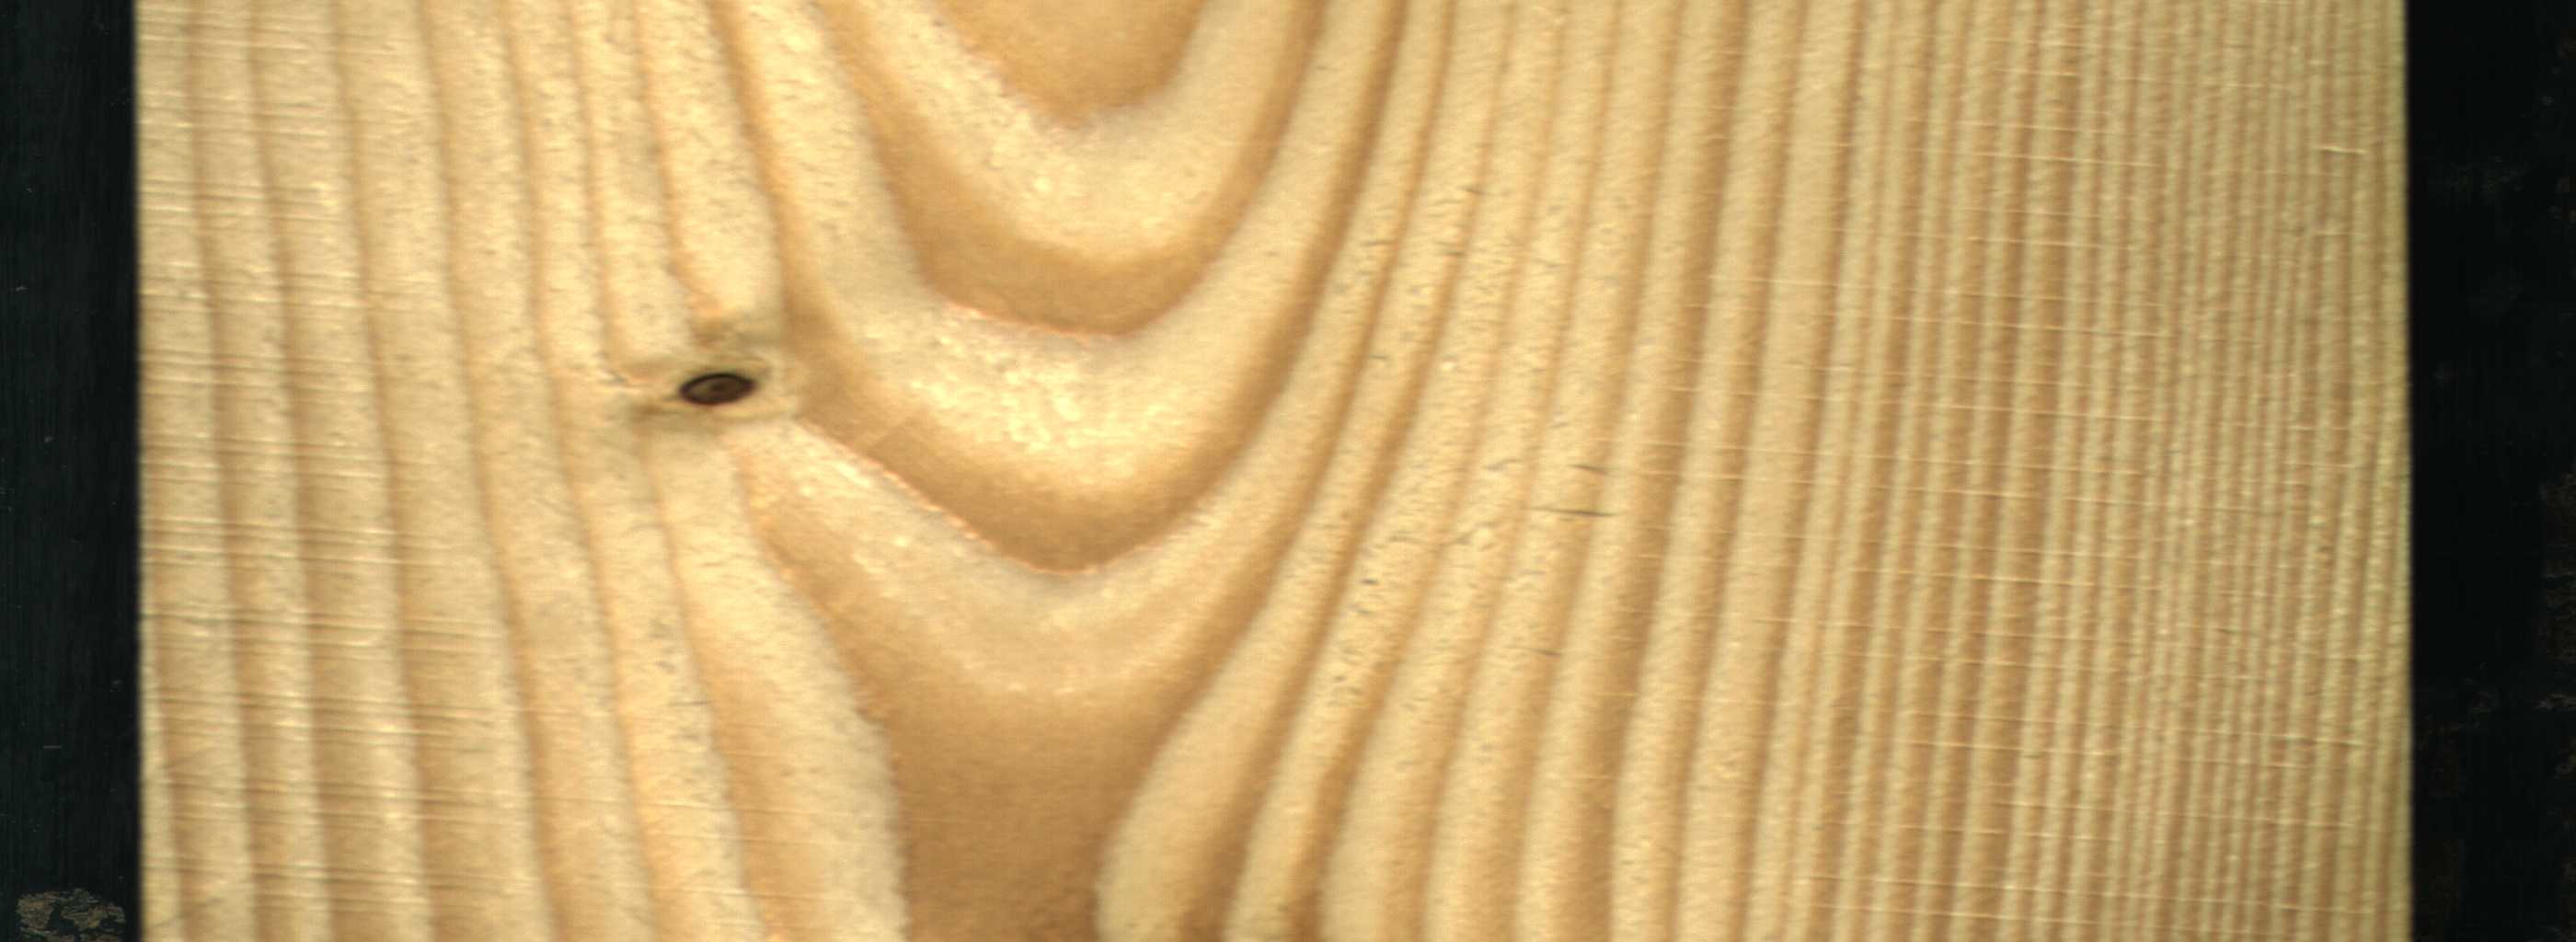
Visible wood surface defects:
Dead_Knot